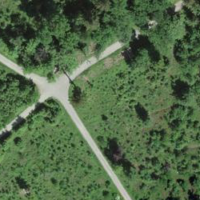
EUNIS habitat code: 43
Species observed at this site:
Tussilago farfara